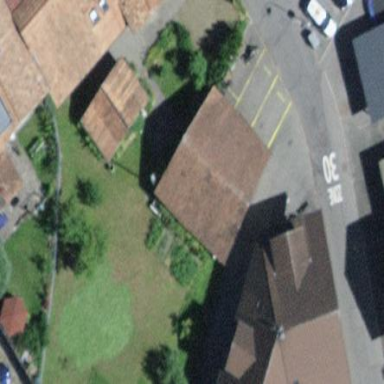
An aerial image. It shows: Garage.